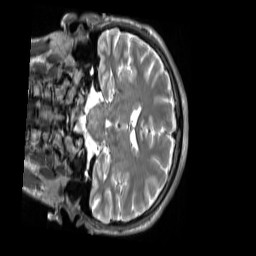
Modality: T2w
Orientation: coronal
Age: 20
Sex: male
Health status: ill
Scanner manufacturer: siemens
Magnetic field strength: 3 T
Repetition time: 2.8 s
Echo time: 0.326 s